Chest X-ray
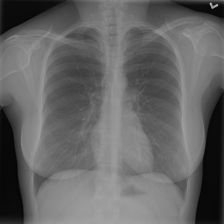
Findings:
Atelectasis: negative
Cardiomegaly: negative
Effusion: negative
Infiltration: negative
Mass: negative
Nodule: negative
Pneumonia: negative
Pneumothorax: negative
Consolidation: negative
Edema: negative
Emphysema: negative
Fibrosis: negative
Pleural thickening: negative
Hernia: negative